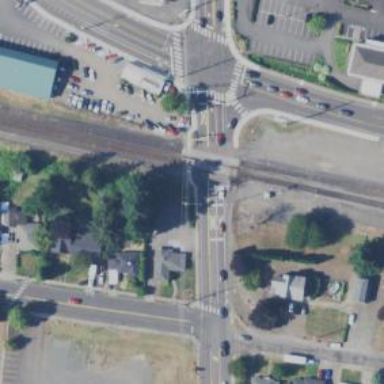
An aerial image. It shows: Level crossing with lights at railway intersection.